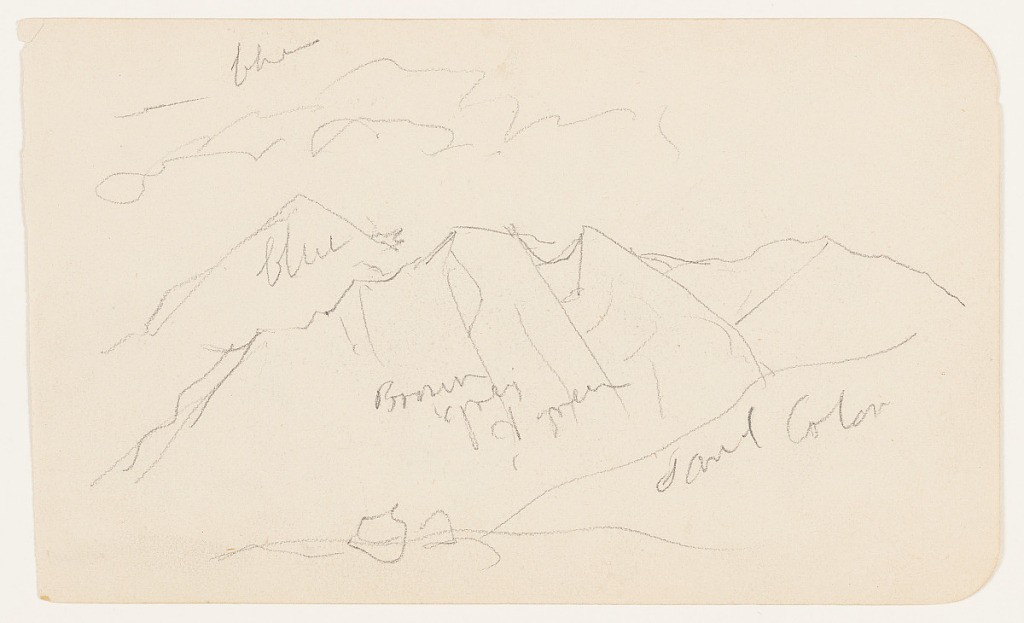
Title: Mountain Peaks, Mexico
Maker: Frederic Edwin Church, American, 1826–1900
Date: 1890–93
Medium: Graphite on off-white wove paper; verso: graphite
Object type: Drawing
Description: Landscape sketch showing a view of sharp mountain peaks in Mexico. At center, a summit with two sharp points has several furrows down its sides and a rugged ridge that leads to the right. In the background, a sharp, triangular mountain is visible at left. In the foreground at center, rocks appear to rest on nearby, flat ground. Above, clouds are loosely and indistinctly rendered.

Verso: Landscape sketch showing a view of a church nestled in a group of mountains in Mexico. The church is situated in the middle distance at center while steep mountainsides rise beside it at left and right. In the background, a dark, rounded peak is shown at center, while towering, rounded peaks backdrop the scene. Hazy clouds visible in the background.